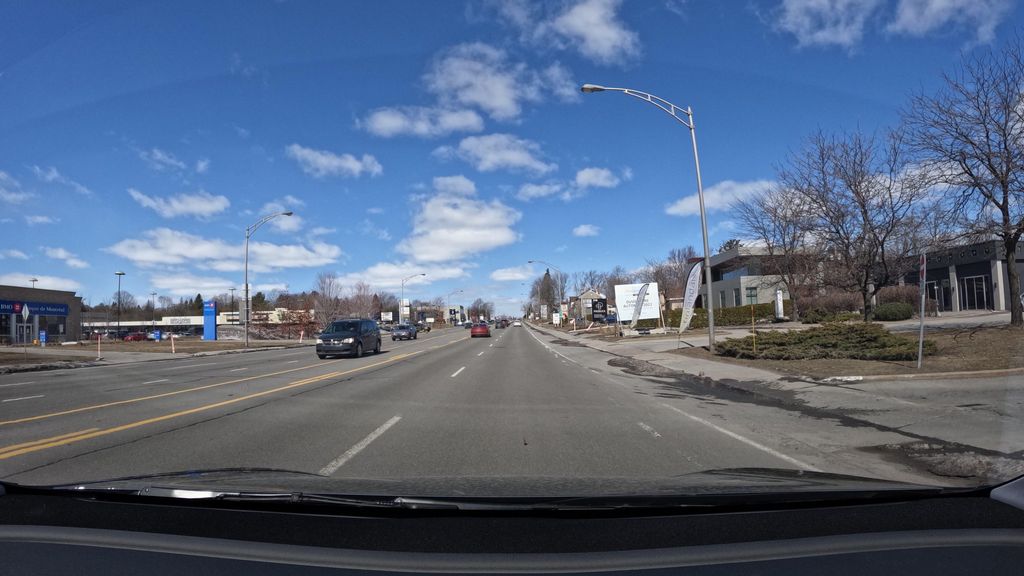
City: montreal